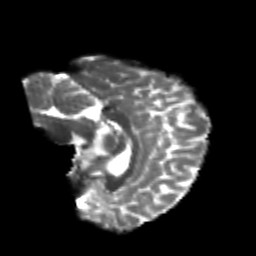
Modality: T2w
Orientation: sagittal
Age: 24
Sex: female
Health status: healthy
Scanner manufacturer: philips
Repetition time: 7.389 s
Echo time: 0.08599 s